Question: I am attempting to use to show the of a discreet number of operations. Every time I update both, .
I have a test dialog where, when I press a button, I update both the label and the progress bar to reflect an increase of 1. This happens immediately in the code without any loops or threads being called () - just a simple changing of values. When this happens, the Label updates immediately, while the Progress Bar waits for about half a second before updating visually. This leads to instances where it will say, for instance, "2 out of 3" when it briefly but noticably shows 1/3 of the bar filled.

'''
import org.eclipse.swt.SWT;
import org.eclipse.swt.layout.GridLayout;
import org.eclipse.swt.widgets.Display;
import org.eclipse.swt.widgets.Shell;
import org.eclipse.swt.widgets.ProgressBar;
import org.eclipse.swt.widgets.Label;
import org.eclipse.swt.layout.GridData;
import org.eclipse.swt.widgets.Button;
import org.eclipse.swt.events.SelectionAdapter;
import org.eclipse.swt.events.SelectionEvent;
public class ProgressBarTest extends Shell {
private ProgressBar progressBar;
private Label lblXOfX;
private Button btnGo;
public static void main(String args[]) {
try {
Display display = Display.getDefault();
ProgressBarTest shell = new ProgressBarTest(display);
shell.open();
shell.layout();
while (!shell.isDisposed()) {
if (!display.readAndDispatch()) {
display.sleep();
}
}
} catch (Exception e) {
e.printStackTrace();
}
}
public ProgressBarTest(Display display) {
super(display, SWT.SHELL_TRIM);
createContents();
}
protected void createContents() {
setText("SWT Application");
setSize(450, 300);
setLayout(new GridLayout());
progressBar = new ProgressBar(this, SWT.NONE);
progressBar.setMaximum(3);
progressBar.setLayoutData(new GridData(SWT.FILL, SWT.CENTER, true, false, 1, 1));
lblXOfX = new Label(this, SWT.NONE);
lblXOfX.setLayoutData(new GridData(SWT.FILL, SWT.CENTER, false, false, 1, 1));
lblXOfX.setText("x of x");
btnGo = new Button(this, SWT.NONE);
btnGo.addSelectionListener(new SelectionAdapter() {
@Override
public void widgetSelected(SelectionEvent arg0) {
go();
}
});
btnGo.setText("Go");
}
@Override
protected void checkSubclass() {
// Disable the check that prevents subclassing of SWT components
}
protected void go() {
int iCur = progressBar.getSelection();
iCur++;
if (iCur > progressBar.getMaximum())
iCur = 0;
progressBar.setSelection(iCur);
lblXOfX.setText(String.format("%s of %s", iCur, progressBar.getMaximum()));
}
}
'''
This occurs despite using the Progress Bar's internal variable to keep track of the value, and using that value to update the label.
Notably, to "ERROR" or "PAUSED" eliminates the issue.
Is this some sort of bug with animation? , such as the Windows 7 that I am using? Or is it something else?
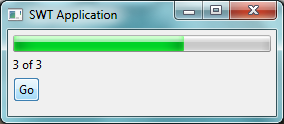
Answer: It looks like this may be a bug in the Windows version of 'ProgressBar' as the code works on Linux and Mac OS X.
The Windows version of 'ProgressBar.setSelection' does have some code that says it is trying to deal with an issue that sounds like this but it is only done if the state is not Normal - which may be be why it works on the Error and Paused state. Their fix just does the selection again so maybe calling 'setSelection' twice would work!